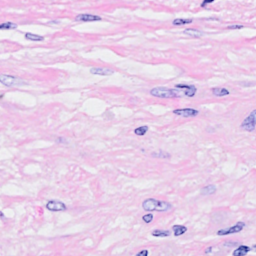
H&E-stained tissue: Breast